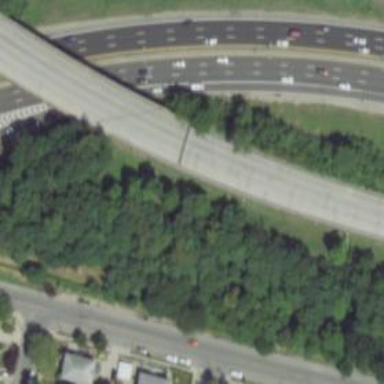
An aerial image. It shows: This image shows trunk highway that functions as expressway.